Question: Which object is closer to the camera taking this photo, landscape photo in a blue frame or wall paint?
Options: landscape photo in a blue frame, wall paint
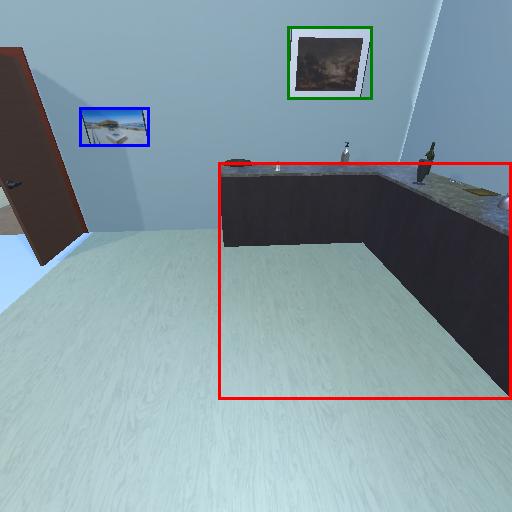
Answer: landscape photo in a blue frame